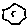
Label: hexagon